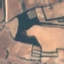
Label: PermanentCrop